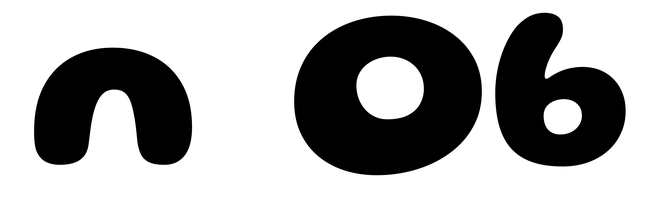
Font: Gluten_Bold